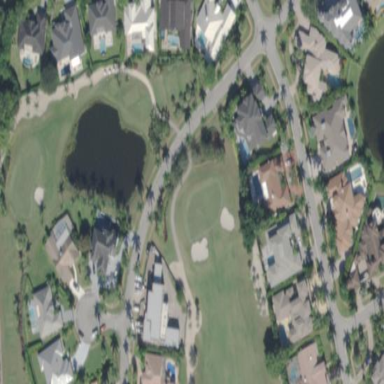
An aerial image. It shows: Golf bunker filled with sandy terrain.